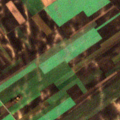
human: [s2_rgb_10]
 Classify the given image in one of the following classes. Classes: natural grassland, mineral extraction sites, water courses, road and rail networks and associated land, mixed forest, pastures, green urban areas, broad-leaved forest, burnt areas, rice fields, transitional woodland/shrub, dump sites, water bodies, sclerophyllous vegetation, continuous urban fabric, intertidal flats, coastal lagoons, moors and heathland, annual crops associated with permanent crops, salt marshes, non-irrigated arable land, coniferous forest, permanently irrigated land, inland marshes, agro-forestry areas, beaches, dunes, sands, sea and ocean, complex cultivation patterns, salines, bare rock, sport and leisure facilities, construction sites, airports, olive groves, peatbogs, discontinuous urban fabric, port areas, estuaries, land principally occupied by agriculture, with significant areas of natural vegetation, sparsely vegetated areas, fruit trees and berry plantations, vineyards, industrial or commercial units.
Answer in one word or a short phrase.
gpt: non-irrigated arable land